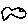
Label: fish